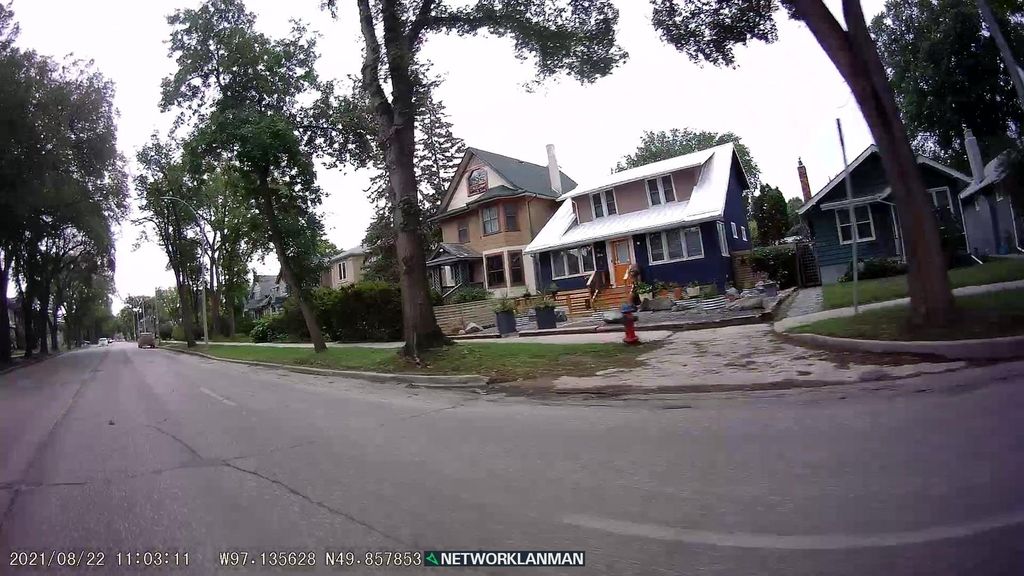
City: winnipeg